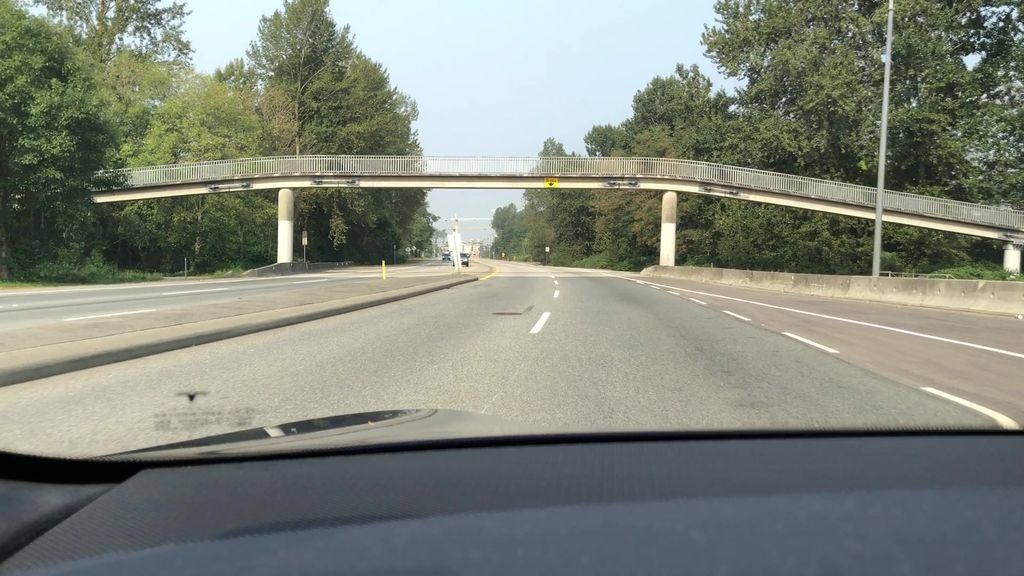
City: vancouver